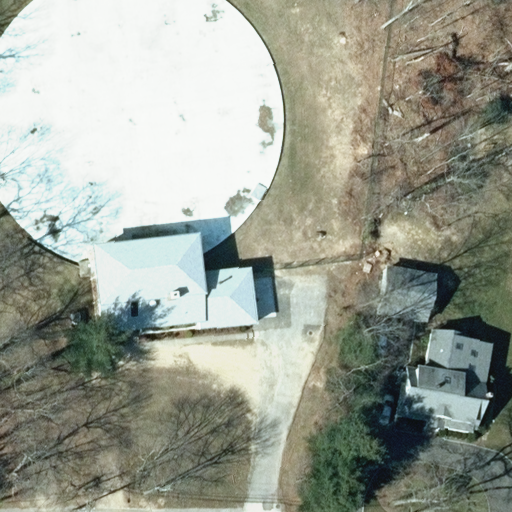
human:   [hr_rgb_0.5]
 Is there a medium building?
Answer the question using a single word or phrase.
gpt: yes

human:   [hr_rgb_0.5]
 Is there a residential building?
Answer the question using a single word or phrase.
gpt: yes

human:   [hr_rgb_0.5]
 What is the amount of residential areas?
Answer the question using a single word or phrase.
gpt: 1

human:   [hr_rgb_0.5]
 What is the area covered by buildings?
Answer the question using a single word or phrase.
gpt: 878m2

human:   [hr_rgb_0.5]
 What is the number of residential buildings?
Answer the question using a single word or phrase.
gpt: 3

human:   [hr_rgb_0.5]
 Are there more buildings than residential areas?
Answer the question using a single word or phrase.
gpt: yes

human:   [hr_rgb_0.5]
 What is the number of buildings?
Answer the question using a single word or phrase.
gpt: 3

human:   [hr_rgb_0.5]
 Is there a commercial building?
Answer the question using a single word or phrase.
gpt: no

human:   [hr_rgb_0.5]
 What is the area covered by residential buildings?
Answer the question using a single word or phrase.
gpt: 878m2

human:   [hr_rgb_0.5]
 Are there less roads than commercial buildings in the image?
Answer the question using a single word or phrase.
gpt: no

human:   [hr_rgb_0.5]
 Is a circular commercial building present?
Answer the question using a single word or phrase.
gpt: no

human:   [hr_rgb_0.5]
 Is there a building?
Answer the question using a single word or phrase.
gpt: yes

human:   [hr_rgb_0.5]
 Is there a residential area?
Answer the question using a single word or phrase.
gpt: yes

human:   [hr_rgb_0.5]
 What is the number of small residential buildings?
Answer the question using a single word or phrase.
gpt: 0

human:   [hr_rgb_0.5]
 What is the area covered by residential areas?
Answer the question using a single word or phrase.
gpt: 10637m2

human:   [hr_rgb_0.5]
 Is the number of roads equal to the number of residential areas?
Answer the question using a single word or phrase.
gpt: no

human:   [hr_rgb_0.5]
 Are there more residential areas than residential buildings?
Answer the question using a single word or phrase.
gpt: no

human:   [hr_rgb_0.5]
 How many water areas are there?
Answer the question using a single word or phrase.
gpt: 0

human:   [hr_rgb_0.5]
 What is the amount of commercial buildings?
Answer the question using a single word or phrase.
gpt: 0

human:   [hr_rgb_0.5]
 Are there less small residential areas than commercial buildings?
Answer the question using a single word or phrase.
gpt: no

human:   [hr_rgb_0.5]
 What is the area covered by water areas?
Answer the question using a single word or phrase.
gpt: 0m2

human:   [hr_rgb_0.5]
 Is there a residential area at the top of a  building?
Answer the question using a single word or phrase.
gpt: no

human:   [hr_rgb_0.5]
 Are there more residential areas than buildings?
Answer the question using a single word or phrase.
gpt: no

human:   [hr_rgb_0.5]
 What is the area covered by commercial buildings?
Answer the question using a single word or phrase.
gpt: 0m2

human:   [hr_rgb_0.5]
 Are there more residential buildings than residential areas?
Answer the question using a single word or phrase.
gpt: yes

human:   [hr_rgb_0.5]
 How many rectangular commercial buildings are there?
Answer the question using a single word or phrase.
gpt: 0

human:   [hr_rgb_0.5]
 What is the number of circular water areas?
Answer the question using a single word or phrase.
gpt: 0

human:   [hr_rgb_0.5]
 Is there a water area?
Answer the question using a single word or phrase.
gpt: no

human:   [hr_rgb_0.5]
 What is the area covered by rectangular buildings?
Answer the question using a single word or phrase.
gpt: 105m2

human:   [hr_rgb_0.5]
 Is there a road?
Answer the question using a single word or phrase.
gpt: no

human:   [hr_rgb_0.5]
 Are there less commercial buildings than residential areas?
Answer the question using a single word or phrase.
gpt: yes

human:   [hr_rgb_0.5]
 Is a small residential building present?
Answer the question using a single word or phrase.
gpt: no

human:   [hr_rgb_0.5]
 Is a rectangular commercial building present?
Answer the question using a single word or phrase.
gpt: no

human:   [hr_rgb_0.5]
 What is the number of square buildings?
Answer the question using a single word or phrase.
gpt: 0

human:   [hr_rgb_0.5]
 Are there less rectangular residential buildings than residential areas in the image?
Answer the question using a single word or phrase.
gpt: no

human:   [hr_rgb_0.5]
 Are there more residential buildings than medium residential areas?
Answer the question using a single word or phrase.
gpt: yes

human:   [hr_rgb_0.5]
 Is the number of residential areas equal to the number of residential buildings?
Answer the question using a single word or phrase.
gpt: no

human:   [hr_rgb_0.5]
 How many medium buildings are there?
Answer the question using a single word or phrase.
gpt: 2

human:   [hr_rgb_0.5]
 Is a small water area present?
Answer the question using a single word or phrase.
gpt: no

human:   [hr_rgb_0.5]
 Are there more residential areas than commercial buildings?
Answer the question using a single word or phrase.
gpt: yes

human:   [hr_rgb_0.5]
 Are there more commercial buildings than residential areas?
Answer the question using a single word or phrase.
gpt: no

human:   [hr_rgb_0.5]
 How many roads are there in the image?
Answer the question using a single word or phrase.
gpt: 0

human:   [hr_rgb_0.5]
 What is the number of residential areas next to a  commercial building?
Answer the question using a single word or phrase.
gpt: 0

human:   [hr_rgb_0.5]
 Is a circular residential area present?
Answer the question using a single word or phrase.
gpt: no

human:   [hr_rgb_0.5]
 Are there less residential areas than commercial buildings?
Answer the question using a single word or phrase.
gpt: no

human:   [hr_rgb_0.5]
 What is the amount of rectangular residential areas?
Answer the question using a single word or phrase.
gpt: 1

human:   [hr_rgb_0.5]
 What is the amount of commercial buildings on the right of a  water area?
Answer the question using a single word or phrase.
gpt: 0

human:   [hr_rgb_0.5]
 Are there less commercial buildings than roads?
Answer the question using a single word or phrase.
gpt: no

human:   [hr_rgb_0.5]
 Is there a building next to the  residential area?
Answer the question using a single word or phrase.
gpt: yes

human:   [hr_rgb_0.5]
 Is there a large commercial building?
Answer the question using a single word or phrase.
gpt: no

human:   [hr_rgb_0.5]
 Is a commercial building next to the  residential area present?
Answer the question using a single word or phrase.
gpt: no

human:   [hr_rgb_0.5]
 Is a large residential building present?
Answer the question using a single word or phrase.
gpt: yes

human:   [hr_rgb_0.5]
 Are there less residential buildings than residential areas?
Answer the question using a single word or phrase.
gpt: no

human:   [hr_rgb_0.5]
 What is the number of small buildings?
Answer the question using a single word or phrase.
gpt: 0

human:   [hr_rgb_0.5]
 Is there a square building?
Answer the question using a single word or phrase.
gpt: no

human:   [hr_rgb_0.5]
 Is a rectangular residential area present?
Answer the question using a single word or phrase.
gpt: yes

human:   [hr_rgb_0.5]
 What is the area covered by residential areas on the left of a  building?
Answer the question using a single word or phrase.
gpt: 0m2

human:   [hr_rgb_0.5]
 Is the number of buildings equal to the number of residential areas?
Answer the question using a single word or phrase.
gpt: no

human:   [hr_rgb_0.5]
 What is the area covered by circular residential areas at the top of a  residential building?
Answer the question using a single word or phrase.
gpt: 0m2

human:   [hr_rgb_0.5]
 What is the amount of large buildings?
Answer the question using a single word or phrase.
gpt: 1

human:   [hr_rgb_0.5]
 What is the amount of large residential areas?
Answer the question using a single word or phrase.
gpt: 1

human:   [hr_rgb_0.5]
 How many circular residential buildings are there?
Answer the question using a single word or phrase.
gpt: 0

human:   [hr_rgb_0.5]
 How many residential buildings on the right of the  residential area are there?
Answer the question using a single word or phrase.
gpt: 0

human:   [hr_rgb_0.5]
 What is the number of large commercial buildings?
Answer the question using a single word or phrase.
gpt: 0